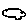
Label: cloud